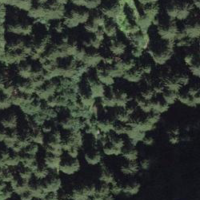
EUNIS habitat code: 43
Species observed at this site:
Salvia glutinosa